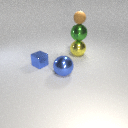
small blue metal cube to the left of large blue metal sphere